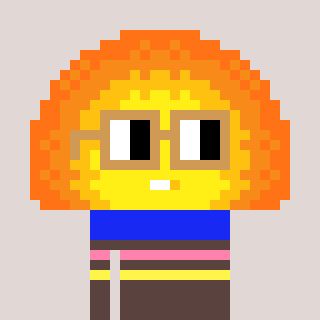
a pixel art character with square brown glasses, a sunset-shaped head and a darkbrown-colored body on a warm background